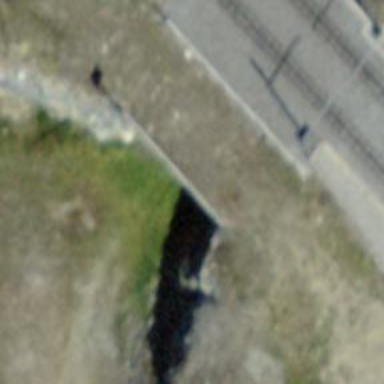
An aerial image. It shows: Natural cliff.